Interaction volume radius: 10 \u00c5
Interaction volume height: 10 \u00c5
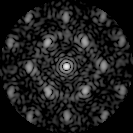
Disorder parameter: 0.4596